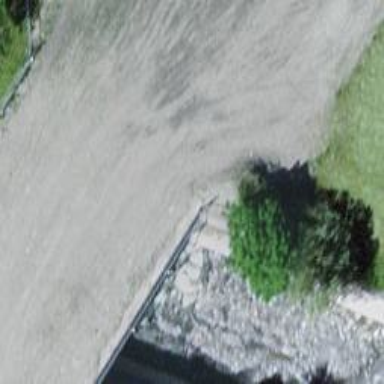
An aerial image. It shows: Asphalt surface on bridge.